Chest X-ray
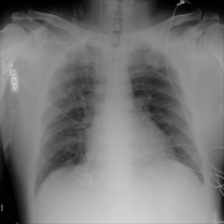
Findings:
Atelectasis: negative
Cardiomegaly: negative
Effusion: positive
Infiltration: negative
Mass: negative
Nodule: negative
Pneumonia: negative
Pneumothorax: negative
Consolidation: positive
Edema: negative
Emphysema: negative
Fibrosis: negative
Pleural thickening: negative
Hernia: negative